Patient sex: M
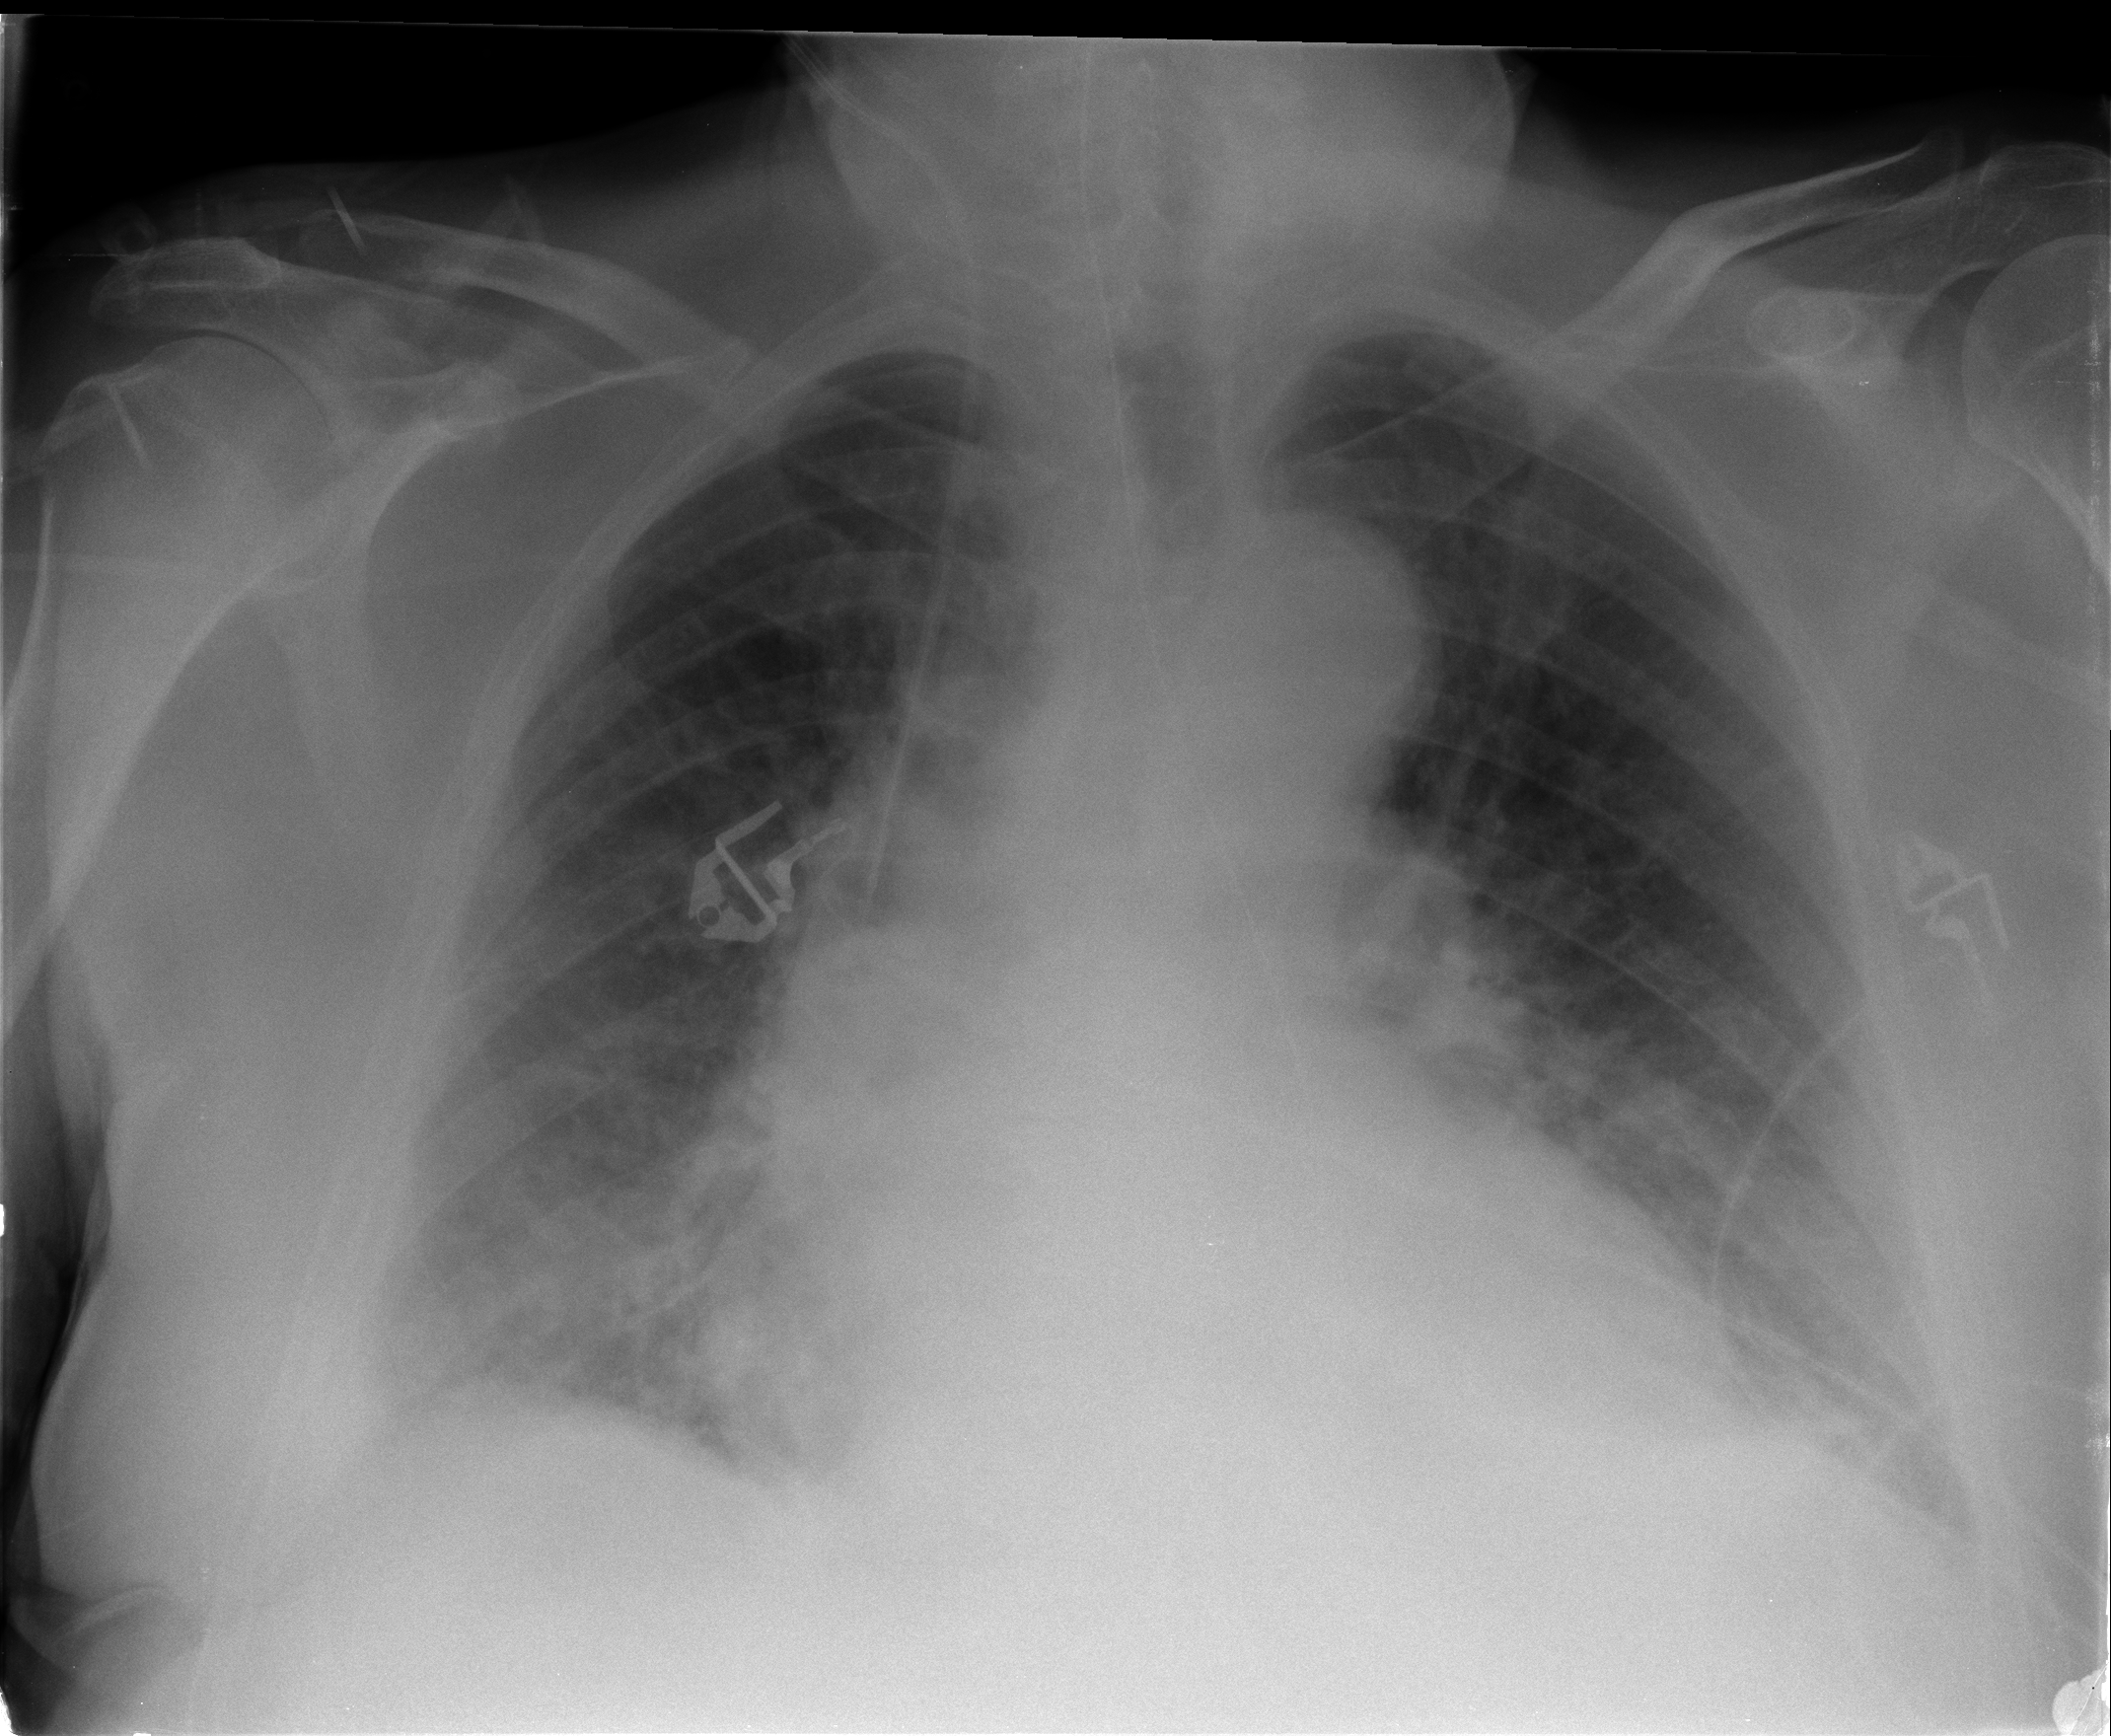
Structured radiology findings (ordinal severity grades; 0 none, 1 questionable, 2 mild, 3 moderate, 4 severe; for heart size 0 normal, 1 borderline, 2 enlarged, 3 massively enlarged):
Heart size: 2
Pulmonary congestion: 2
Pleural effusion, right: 2
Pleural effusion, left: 2
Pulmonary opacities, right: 2
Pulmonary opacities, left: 0
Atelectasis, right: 2
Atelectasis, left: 2